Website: crate-barrel
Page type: billing-address
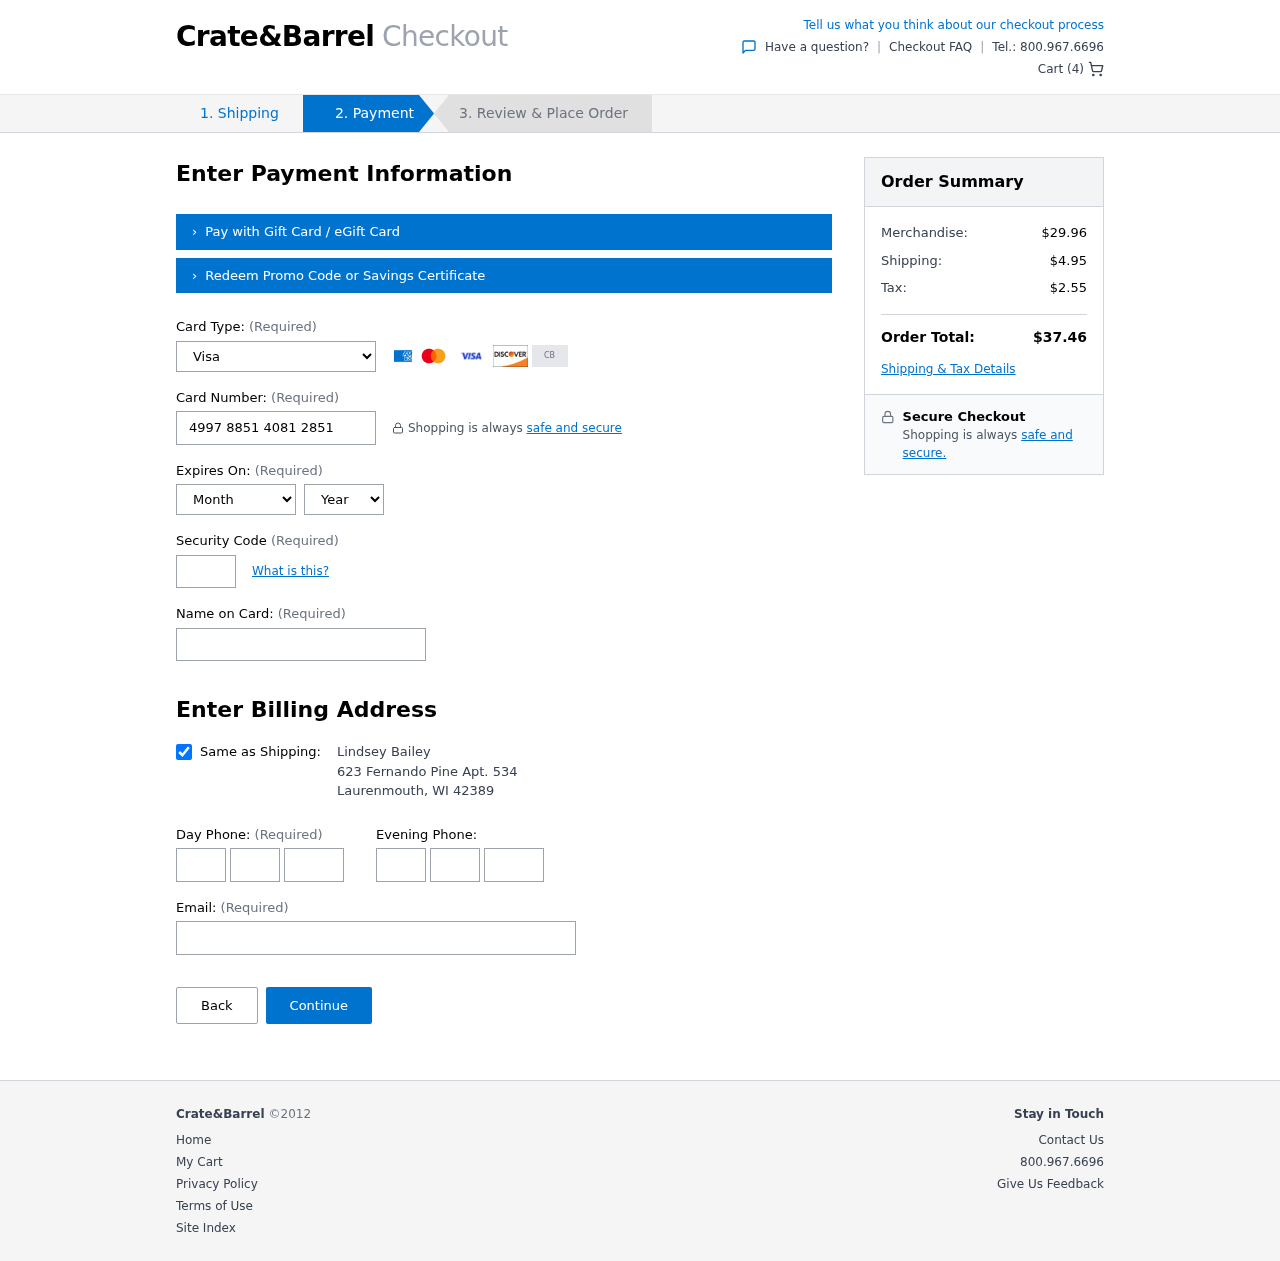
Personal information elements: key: PII_CARD_CVV
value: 475
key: PII_CARD_EXPIRY_MONTH
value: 12
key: PII_CARD_EXPIRY_YEAR
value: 29
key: PII_CARD_NUMBER
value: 4997 8851 4081 2851
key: PII_CARD_TYPE
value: Visa
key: PII_CITY
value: Laurenmouth
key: PII_EMAIL
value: lindseybailey@gmail.com
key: PII_FULLNAME
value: Lindsey Bailey
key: PII_PHONE_ALT_AREA
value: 469
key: PII_PHONE_ALT_PREFIX
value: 762
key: PII_PHONE_ALT_SUFFIX
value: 8792
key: PII_PHONE_AREA
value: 567
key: PII_PHONE_PREFIX
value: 357
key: PII_PHONE_SUFFIX
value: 8630
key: PII_POSTCODE
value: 42389
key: PII_STATE_ABBR
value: WI
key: PII_STREET
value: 623 Fernando Pine Apt. 534
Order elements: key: ORDER_NUM_ITEMS
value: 4
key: ORDER_SUBTOTAL
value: $29.96
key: ORDER_SHIPPING_COST
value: $4.95
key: ORDER_TAX
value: $2.55
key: ORDER_TOTAL
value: $37.46